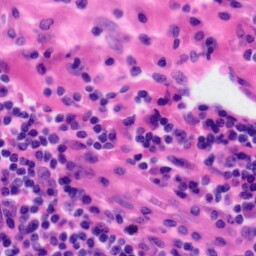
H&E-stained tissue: Tonsil